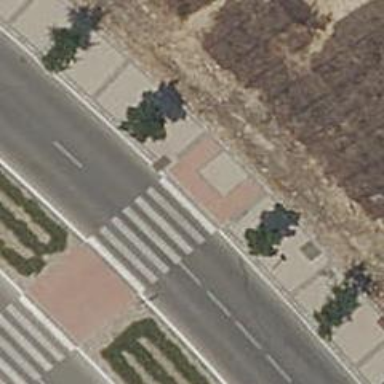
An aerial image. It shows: Zebra crossing on the road.